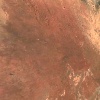
Label: land